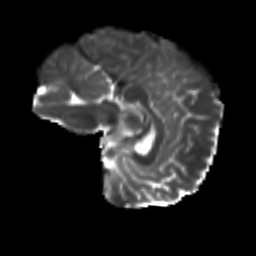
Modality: T2w
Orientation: sagittal
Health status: ill
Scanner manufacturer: siemens
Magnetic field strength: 3 T
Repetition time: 13.7 s
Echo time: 0.098 s